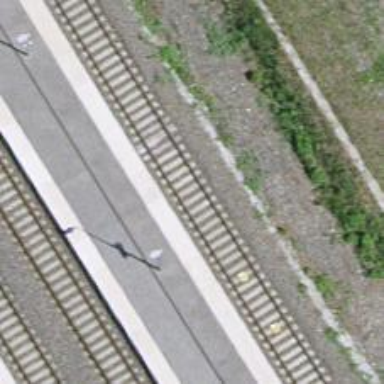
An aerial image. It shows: Siding railway line with electrified contact line for the trains.